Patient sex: F
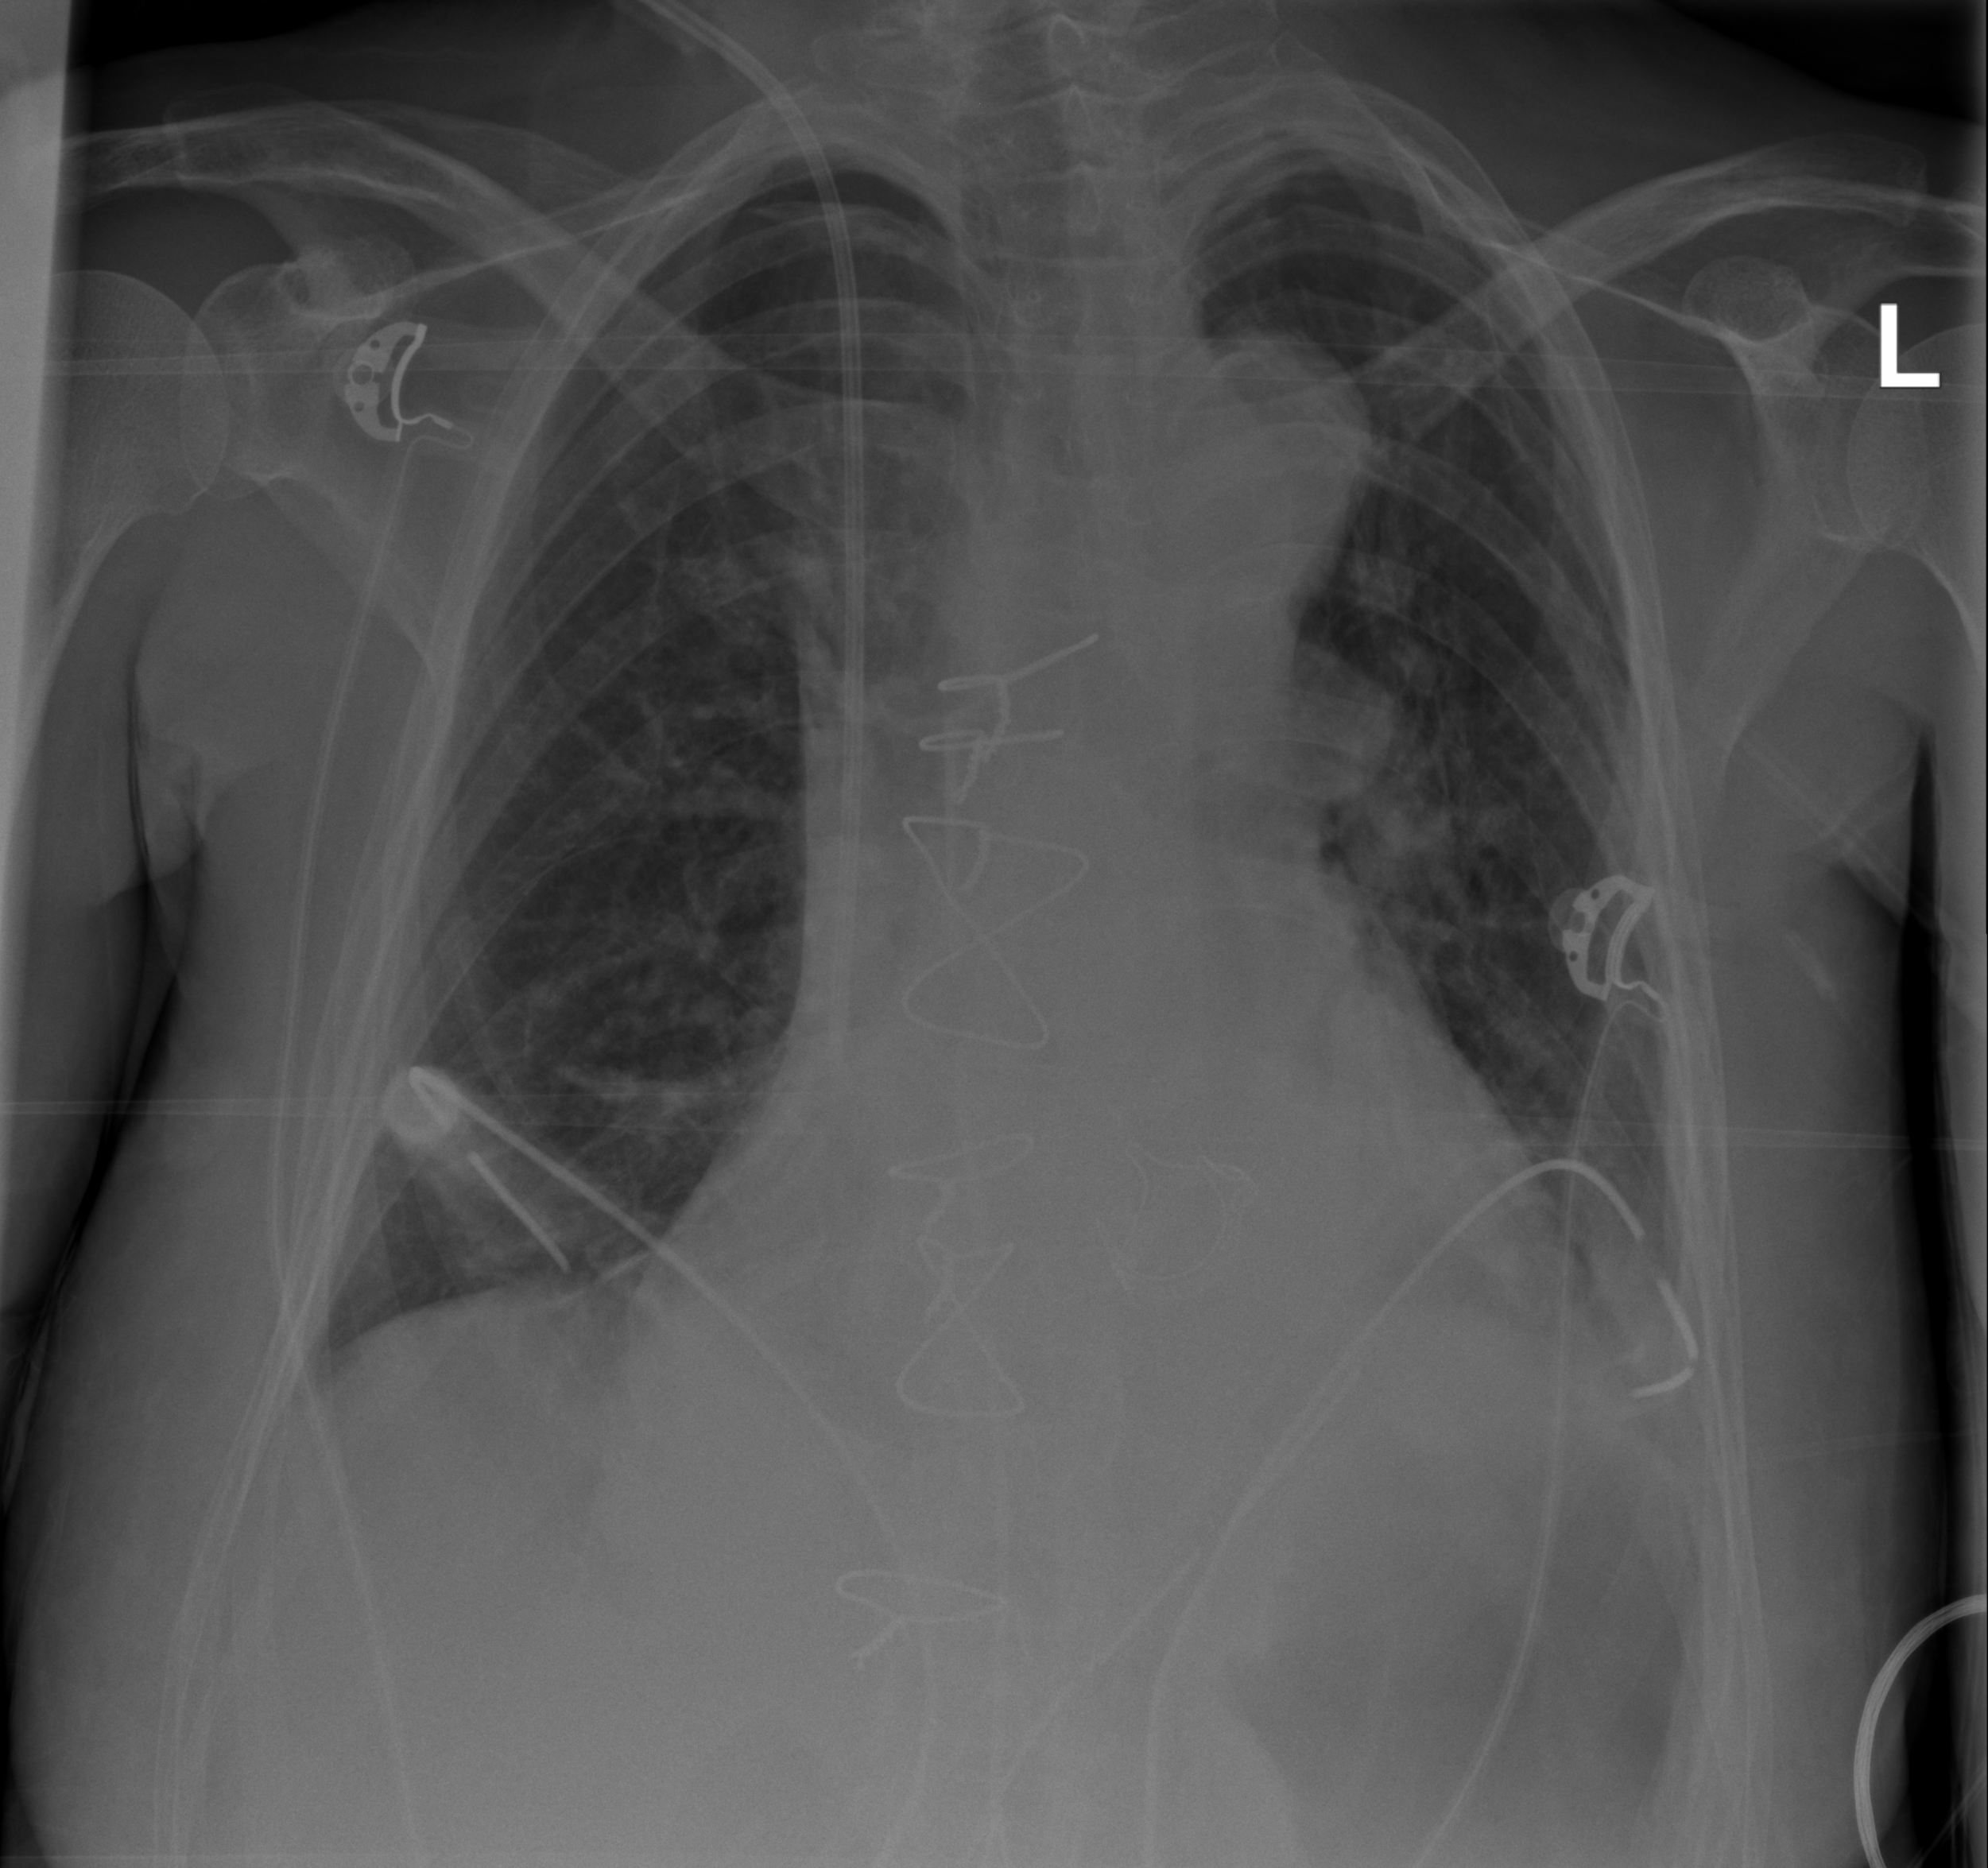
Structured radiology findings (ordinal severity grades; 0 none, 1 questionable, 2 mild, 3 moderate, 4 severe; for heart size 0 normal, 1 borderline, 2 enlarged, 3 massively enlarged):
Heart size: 2
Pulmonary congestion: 0
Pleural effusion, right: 1
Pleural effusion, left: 2
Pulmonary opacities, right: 0
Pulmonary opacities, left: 2
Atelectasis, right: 0
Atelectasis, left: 2